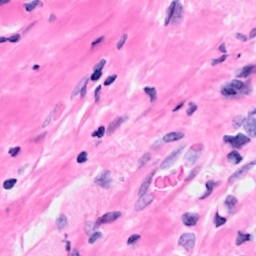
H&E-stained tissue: Breast